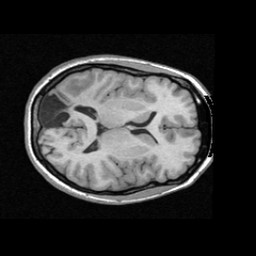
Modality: T1w
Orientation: axial
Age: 25
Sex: female
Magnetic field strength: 3 T